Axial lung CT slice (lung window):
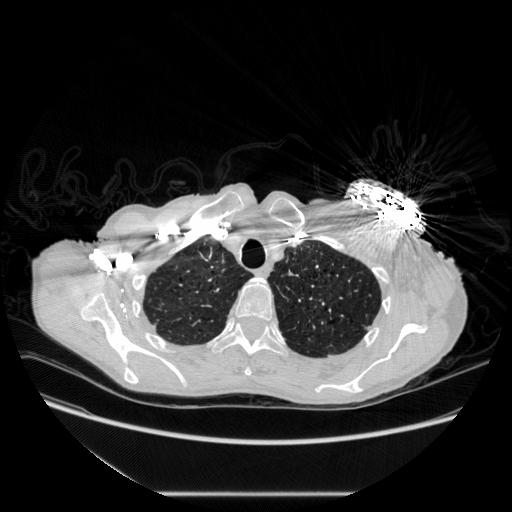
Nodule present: no